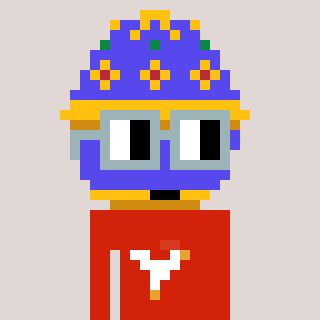
a pixel art character with square dark gray glasses, a faberge-shaped head and a red-colored body on a warm background